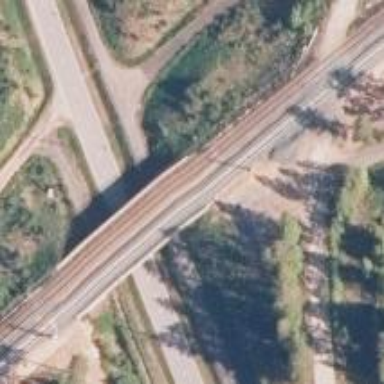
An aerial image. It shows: Bridge with one continuous rail track. The railway line is electrified with contact line.